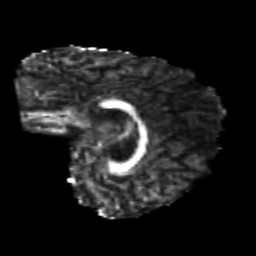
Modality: FA
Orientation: sagittal
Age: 22
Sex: female
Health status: healthy
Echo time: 0.074 s